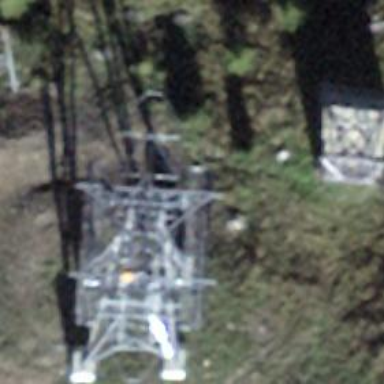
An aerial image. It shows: Cable car.